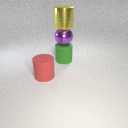
large purple metal sphere below large yellow metal cylinder